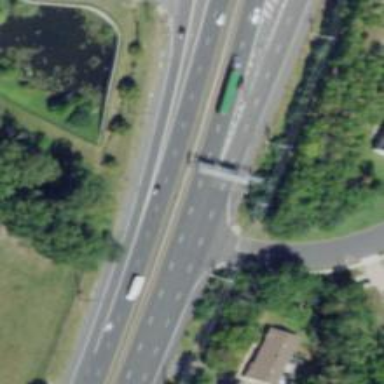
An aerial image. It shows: Junction.